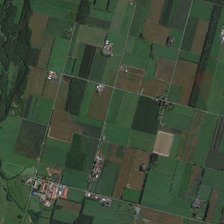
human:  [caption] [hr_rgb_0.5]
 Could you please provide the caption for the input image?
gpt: many pieces of farmlands are together .

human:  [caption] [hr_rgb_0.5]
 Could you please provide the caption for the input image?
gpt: many pieces of farmlands are together .

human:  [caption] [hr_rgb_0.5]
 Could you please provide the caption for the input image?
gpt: many pieces of farmlands are together .

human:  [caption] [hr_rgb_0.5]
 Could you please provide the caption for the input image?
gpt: many pieces of farmlands are together .

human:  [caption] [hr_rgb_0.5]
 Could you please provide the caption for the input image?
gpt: many pieces of farmlands are together .